Question: I am trying to make a custom check box and radio button in pure css with cross browser compatible.
I am lookinga result like mentioned below image:-

I want to this only pure css with ie7
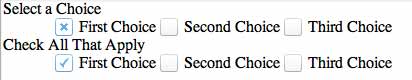
Answer: I have made the css based check box & radio buttons is it near by results ?
<URL>